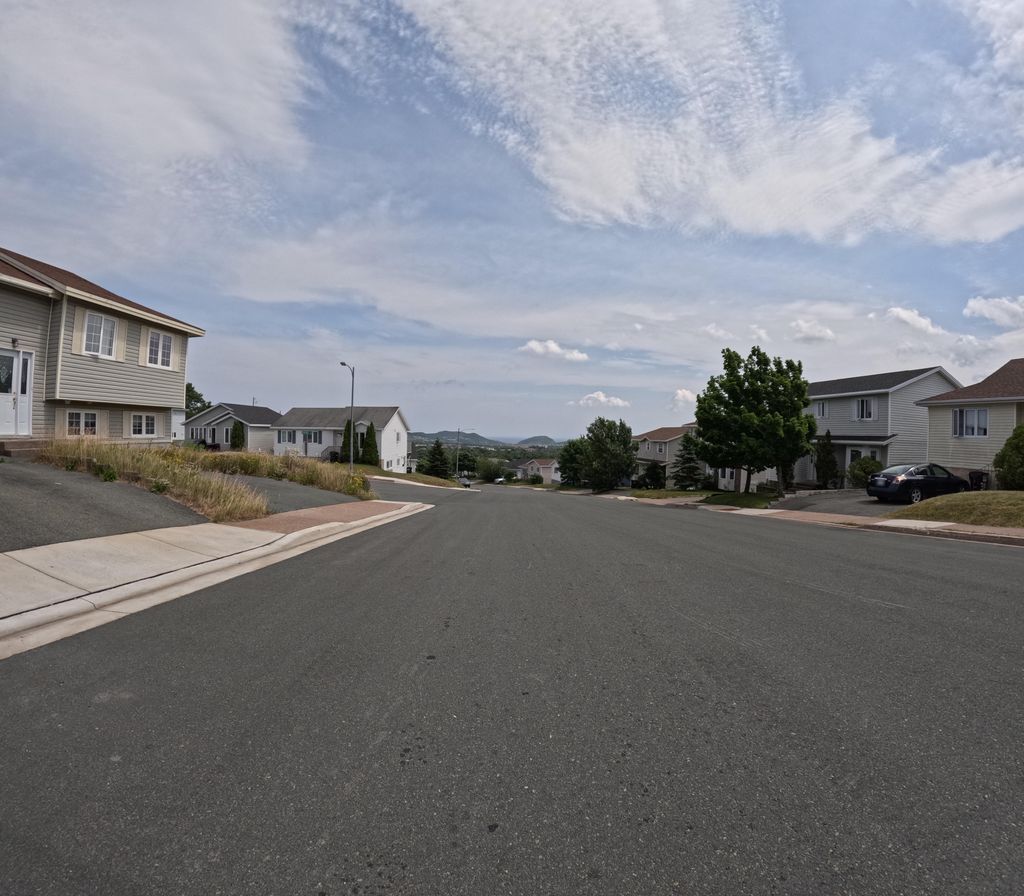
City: st_johns